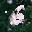
Label: 6